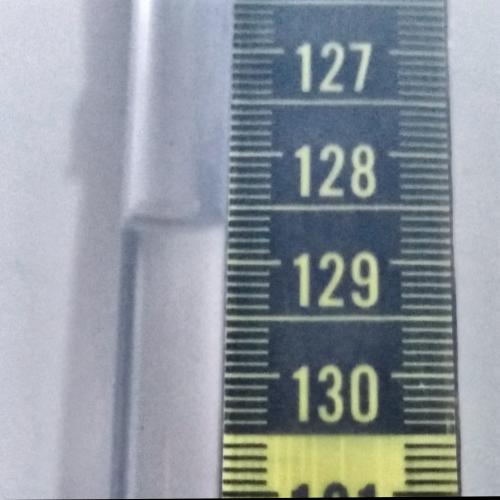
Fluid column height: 128.7 cm